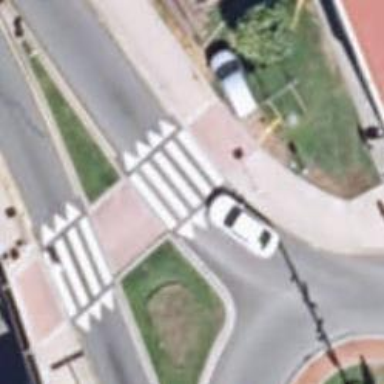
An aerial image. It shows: Concrete footway with uncontrolled crossing.